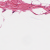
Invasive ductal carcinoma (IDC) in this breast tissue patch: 0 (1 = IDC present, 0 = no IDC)